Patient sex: M
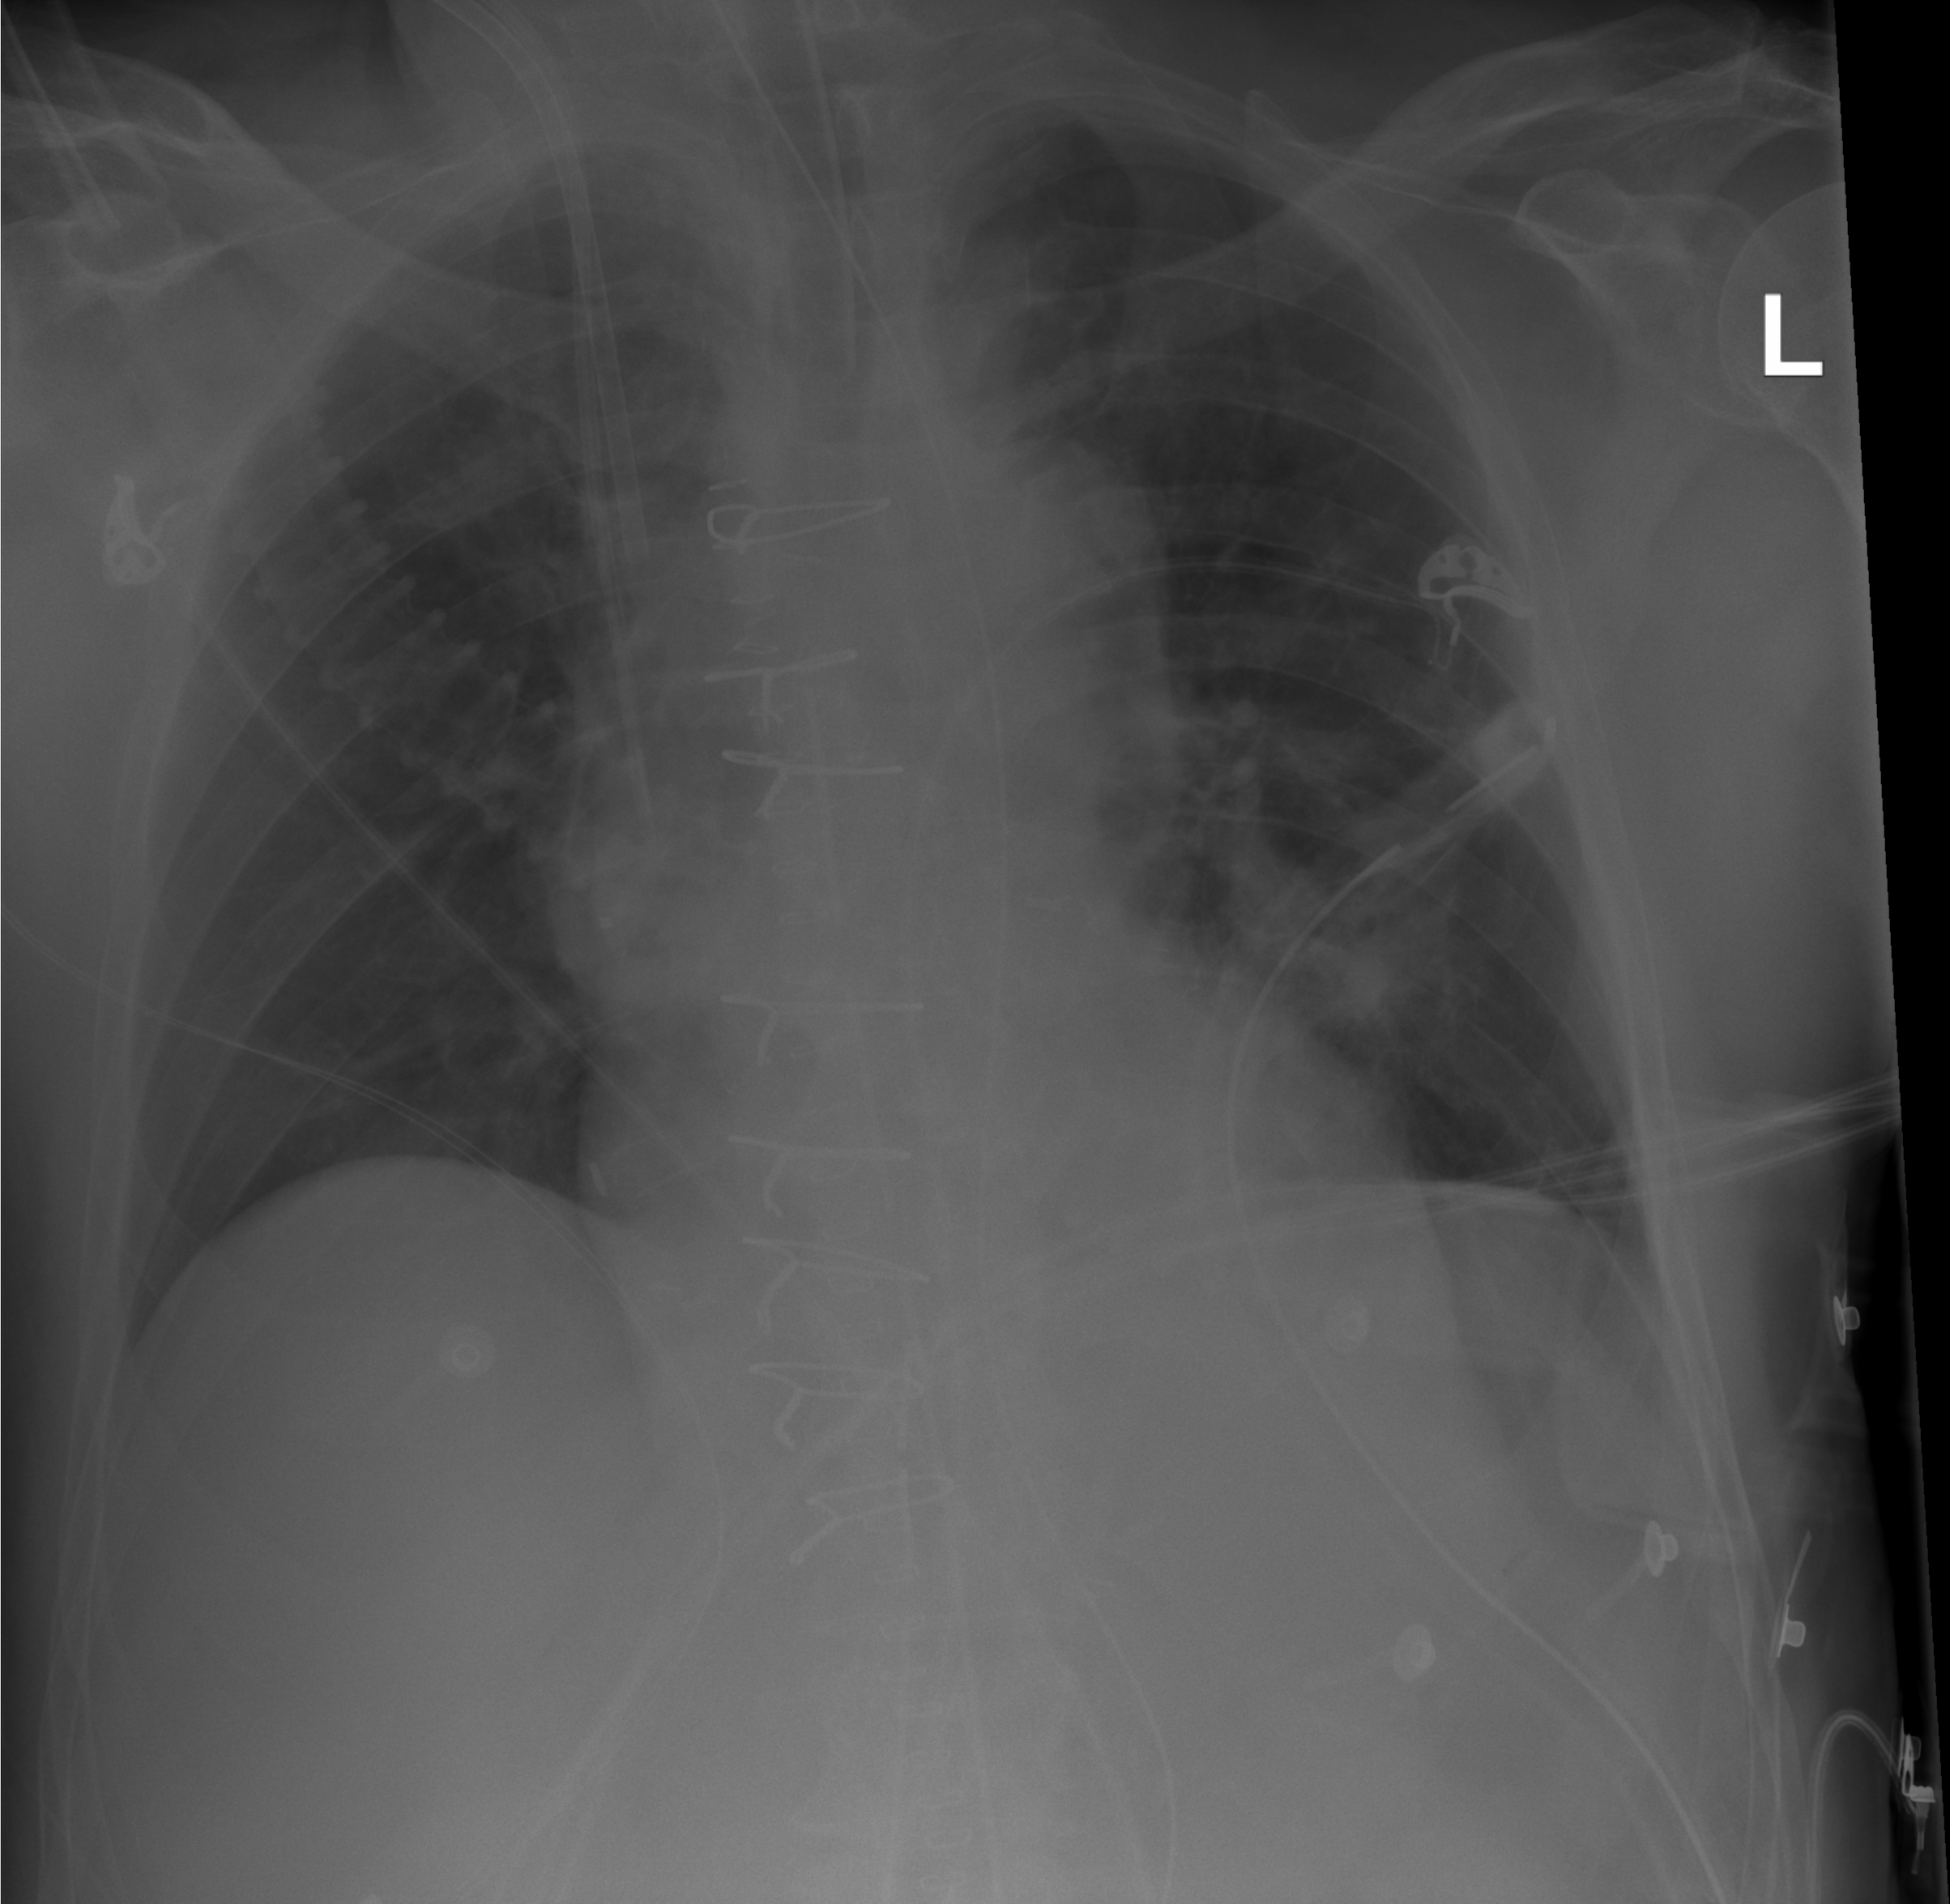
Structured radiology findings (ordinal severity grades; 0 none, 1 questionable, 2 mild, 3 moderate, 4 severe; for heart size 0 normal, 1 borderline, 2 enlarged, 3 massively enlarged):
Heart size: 0
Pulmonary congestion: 0
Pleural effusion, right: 0
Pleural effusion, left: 0
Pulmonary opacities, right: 0
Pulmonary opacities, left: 0
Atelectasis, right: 0
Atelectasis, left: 2